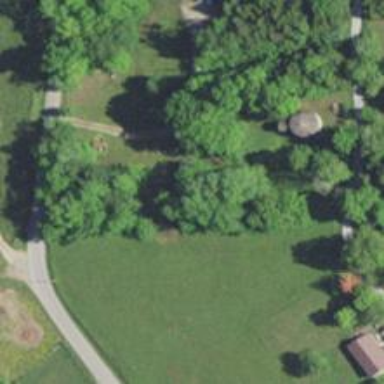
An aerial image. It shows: Driveway.